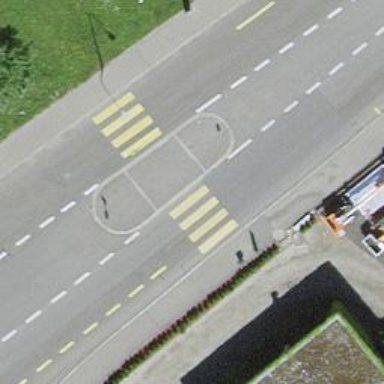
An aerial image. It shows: Zebra crossing with pedestrian island.